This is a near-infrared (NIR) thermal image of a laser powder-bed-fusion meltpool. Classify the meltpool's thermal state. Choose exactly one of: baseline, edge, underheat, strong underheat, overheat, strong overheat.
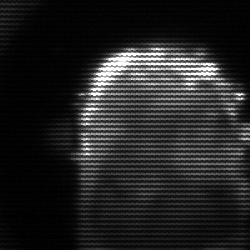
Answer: baseline